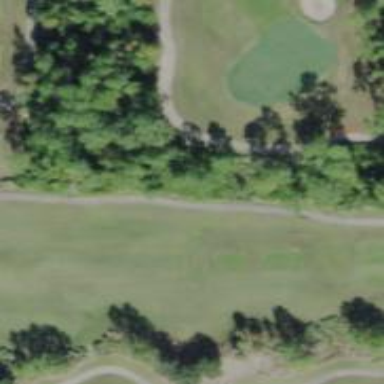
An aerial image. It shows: Service road used as golf cart path.